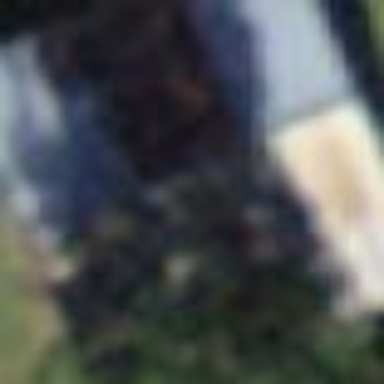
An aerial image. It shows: Barn.